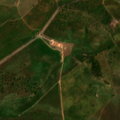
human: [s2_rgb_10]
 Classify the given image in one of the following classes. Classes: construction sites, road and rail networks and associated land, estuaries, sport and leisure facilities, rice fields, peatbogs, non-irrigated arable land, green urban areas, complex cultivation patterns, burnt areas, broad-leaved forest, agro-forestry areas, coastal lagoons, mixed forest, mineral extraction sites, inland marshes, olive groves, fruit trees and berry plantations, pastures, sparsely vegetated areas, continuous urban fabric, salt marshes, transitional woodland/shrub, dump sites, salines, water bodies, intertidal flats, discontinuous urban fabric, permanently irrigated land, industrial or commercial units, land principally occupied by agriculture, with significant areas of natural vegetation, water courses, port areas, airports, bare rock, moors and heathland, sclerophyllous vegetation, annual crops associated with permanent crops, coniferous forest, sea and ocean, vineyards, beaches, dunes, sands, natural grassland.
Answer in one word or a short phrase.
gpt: continuous urban fabric